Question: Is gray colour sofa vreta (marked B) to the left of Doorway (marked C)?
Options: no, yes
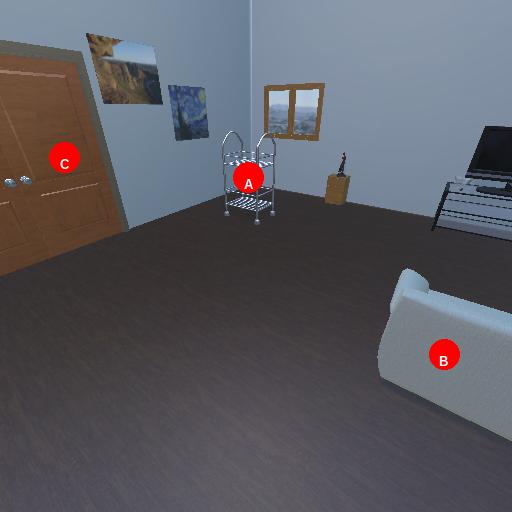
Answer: no